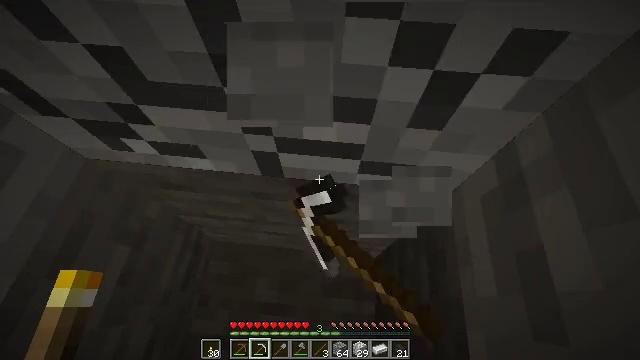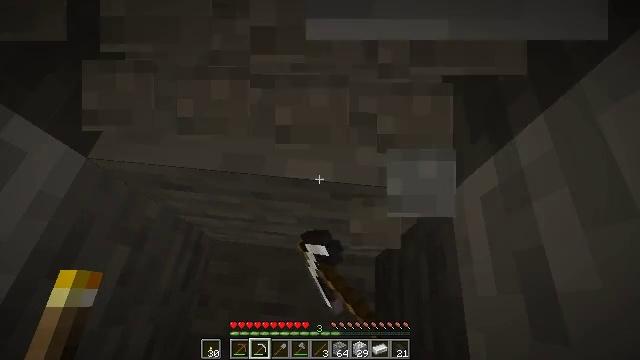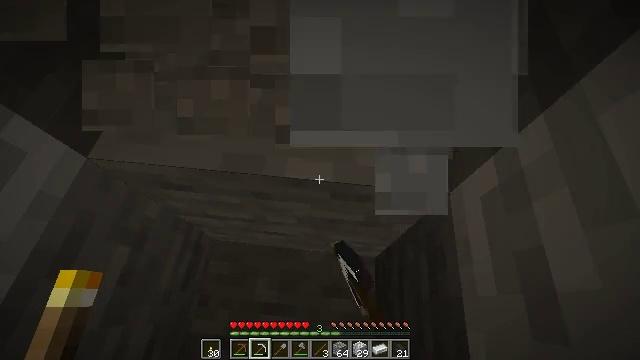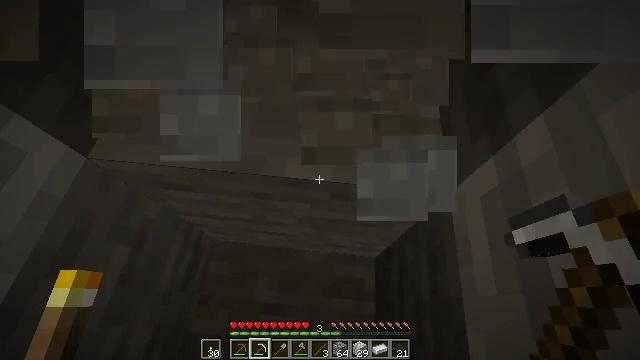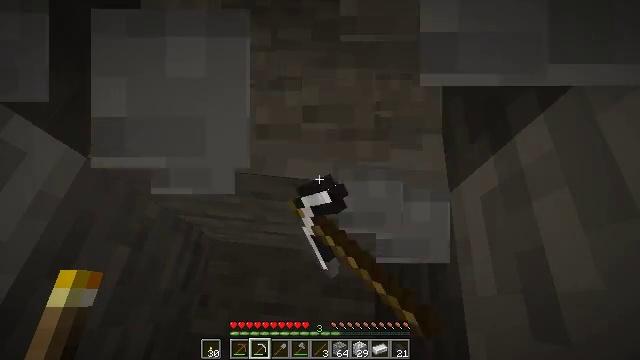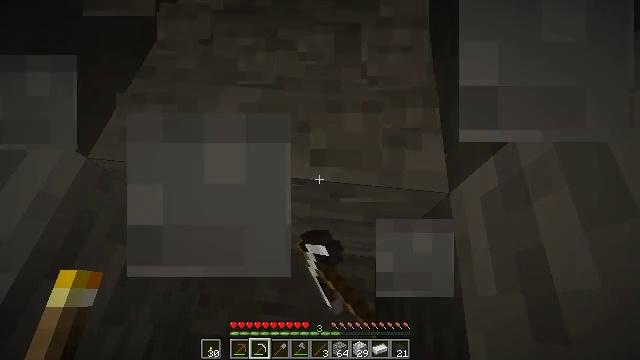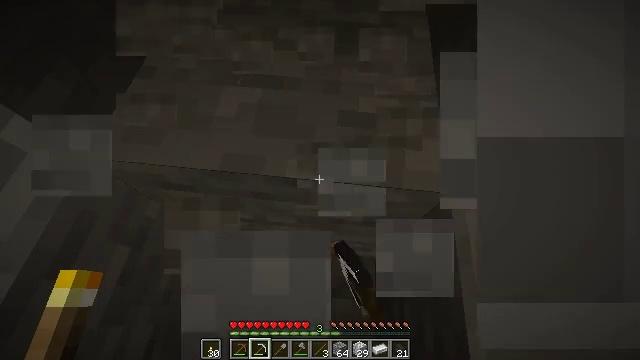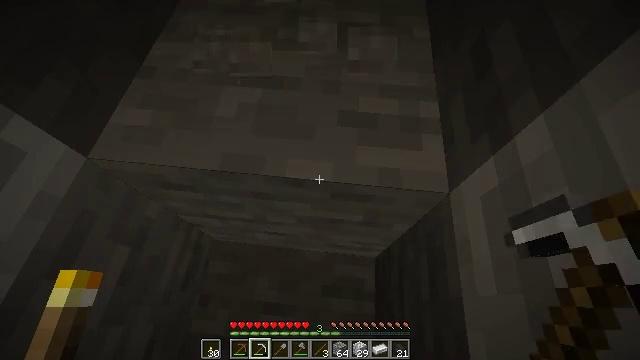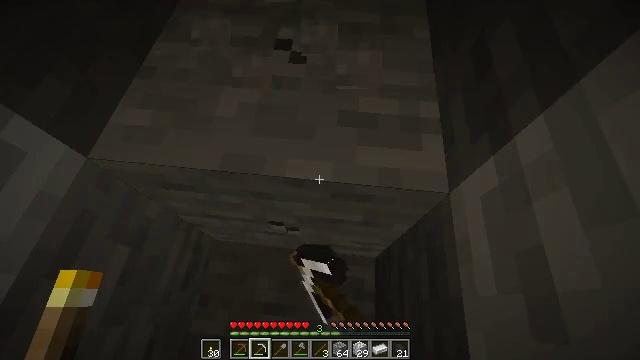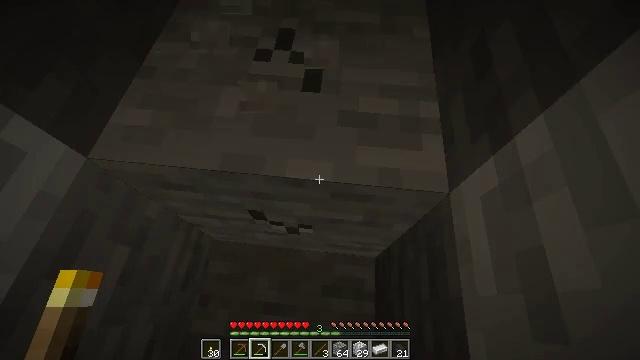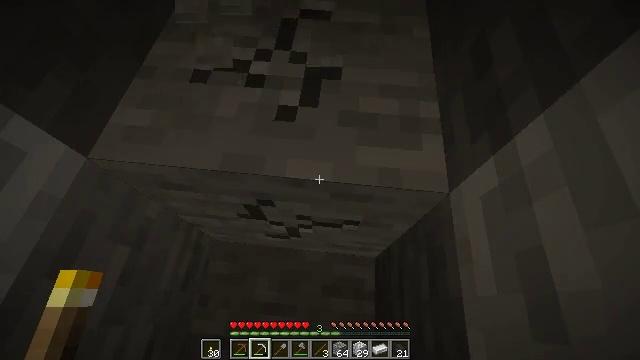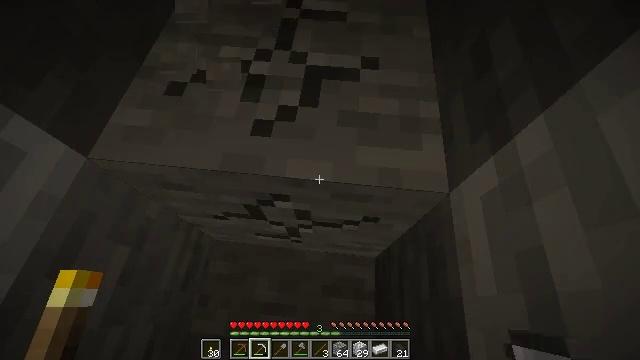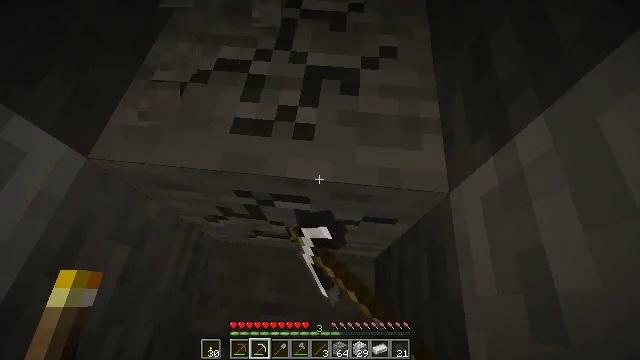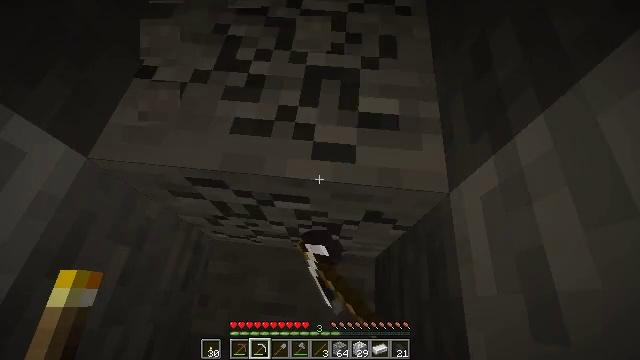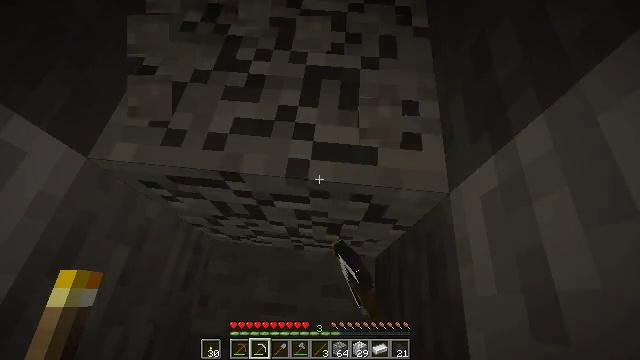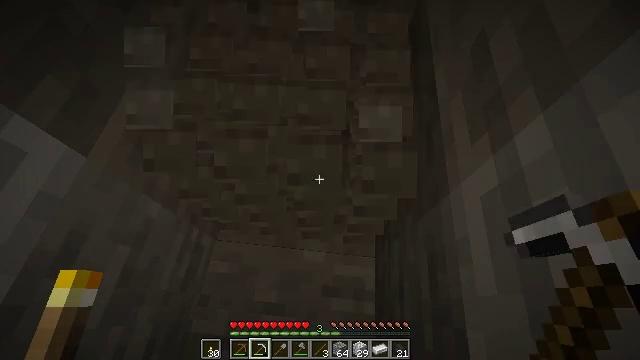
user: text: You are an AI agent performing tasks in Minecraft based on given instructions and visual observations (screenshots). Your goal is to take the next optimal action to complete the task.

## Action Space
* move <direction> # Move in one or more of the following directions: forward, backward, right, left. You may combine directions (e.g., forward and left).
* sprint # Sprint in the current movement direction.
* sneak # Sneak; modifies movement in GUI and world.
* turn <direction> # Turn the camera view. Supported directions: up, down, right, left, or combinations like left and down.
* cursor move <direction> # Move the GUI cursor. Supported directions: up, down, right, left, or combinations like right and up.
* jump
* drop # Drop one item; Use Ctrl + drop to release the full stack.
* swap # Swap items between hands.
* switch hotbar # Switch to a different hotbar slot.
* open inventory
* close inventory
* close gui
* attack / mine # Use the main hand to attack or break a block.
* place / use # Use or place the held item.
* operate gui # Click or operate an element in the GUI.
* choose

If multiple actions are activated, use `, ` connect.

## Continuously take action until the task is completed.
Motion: motion action
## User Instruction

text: Harvest stone in the caves.
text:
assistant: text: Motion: attack / mine
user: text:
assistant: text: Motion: attack / mine
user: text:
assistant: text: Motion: attack / mine
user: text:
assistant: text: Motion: attack / mine
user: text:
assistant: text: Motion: attack / mine
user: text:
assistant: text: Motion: attack / mine
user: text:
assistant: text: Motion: attack / mine
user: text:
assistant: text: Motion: attack / mine
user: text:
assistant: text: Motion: attack / mine
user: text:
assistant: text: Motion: attack / mine
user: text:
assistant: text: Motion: attack / mine
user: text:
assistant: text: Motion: attack / mine
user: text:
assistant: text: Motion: attack / mine
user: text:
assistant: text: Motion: attack / mine
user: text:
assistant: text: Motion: attack / mine
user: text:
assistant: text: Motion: attack / mine
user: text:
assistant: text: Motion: attack / mine
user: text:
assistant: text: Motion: attack / mine
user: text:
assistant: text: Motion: attack / mine
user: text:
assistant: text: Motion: attack / mine
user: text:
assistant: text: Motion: attack / mine
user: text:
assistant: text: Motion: attack / mine
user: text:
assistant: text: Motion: attack / mine
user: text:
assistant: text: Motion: attack / mine
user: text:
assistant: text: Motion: attack / mine
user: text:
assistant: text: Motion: attack / mine
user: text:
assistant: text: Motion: attack / mine
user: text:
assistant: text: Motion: attack / mine
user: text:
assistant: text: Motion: attack / mine
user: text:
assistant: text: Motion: attack / mine